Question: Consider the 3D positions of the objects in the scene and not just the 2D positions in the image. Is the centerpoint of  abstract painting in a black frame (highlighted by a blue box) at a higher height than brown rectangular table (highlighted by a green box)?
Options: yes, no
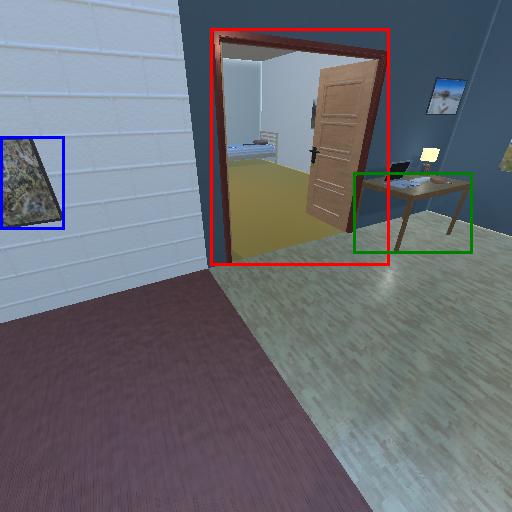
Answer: yes